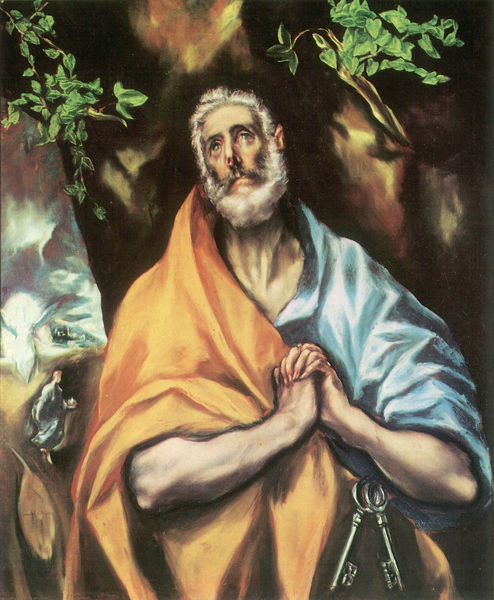
Titel: Die Reue des hl. Petrus
Künstler: El Greco
Standort: Toledo
Institution: Hospital Tavera
Schlagwörter: baum, blau, blätter, dunkel, feuer, gemälde, gott, haut, kopf, laub, mann, schatten, umhang, wasser, weiß, gelb, grün, landschaft, ocker, braun, ellbogen, finger, grau, hell, hintergrund, licht, männer, nase, ohr, orange, schwarz, szene, ölbild, blick, gürtel, rot, tuch, malerei, alt, bart, arm, arme, augen, barock, falten, gesicht, mensch, stein, vollbart, bild, bildnis, hals, hände, portrait, porträt, öl, ast, baumstamm, natur, zweige, kirche, figur, gewand, gold, haare, mantel, stoff, blatt, höhle, kinn, ohren, engel, helldunkel, ranken, spanien, man, zwei, fels, farbe, klein, ausdruck, blue, falte, gefaltet, yellow, asketisch, detail, muskeln, schmal, gestalt, greis, spanisch, religion, draußen, kugel, beten, gebet, andächtig, fisch, efeu, gefaltete hände, jesus, manierismus, toga, gesichtsausdruck, rinde, adern, andacht, erhoben, erscheinung, heiliger, chiaroscuro, schlüssel, schlüsselbund, jünger, heilig, anbetung, betend, el greco, bearded man, petrus, christentum, gekreuzt, zweifarbig, attribut, fromm, mager, gelängt, manieriert, tein, leaves, eremit, betender, sehnen, gehöht, apostel, heiliger geist, madonne, simultandarstellung, gefalten, greco, apostel petrus, aufgerichtet, gelbv, gen himmel, grün blätter, heiliger petrus, himmelsschlüssel, shlüssel, unterarme, vergeistigt, betende hände, mench, apostell, mysteriös, praying, holy, folded hands, thought, el, haarte, keys, locked, kleine figur, el freco, christan, mann mit schlüsselbund, plazenten, pray, warmth, gatekeeper